Question: I have this very unusual behavior, Let me describe the problem.
The jqgrid has 14 records all together, at first it is set to 'rowNum:10,' when from the drop down I select to display 50 rows all the records accommodate, but in Firefox 5 when I select the (Name as ) it selects the 10th row as well. It behaves differently in IE8.
In IE8 it gives me the below error
'''
Webpage error details
Message: 'className' is null or not an object
Line: 2496
Char: 4
Code: 0
URI: http://au1642163:10070/csm/view/include/js/jquery.jqGrid.min.js
'''
Here is the image of IE8

My jqgrid code
'''
var xml=client.responseText;
var xmlDoc = $.parseXML(xml);
var $xml = $(xml);
xml=xml.replace(/<productId>1/g, "<productId>"+productMap['1']);
xml=xml.replace(/<productId>2/g, "<productId>"+productMap['2']);
$('#configDiv').empty();
$('#configDiv').html(
'<div id="configDetailsGrid" width="100%">' +
'<table id="list1" width="100%"></table><div id="gridpager"></div></div>');
var grid = jQuery("#list1");
var iconAlert;
getColumnIndexByName = function (grid, columnName) {
var cm = grid.jqGrid('getGridParam', 'colModel'), i = 0, l = cm.length;
for (; i < l; i += 1) {
if (cm[i].name === columnName) {
return i; // return the index
}
}
return -1;
},
grid = jQuery("#list1"),
iconAlert = '<span class="ui-state-error" style="border:0"><span class="ui-icon ui-icon-alert" style="float: left; margin-right: .3em;"></span></span>';
grid.jqGrid({
datastr : xml,
datatype: 'xmlstring',
colNames:['cfgId','Name', 'Host','Operating System', 'Description','Product', 'Type', 'Last Updated Time','Last Updated By','',''],
colModel:[
{name:'cfgId',index:'cfgId', width:90, align:"left", hidden:true},
//{name:'updateDate',index:'updateDate', width:12, align:'center', formatter: oldConfigurationWarning },
{name:'cfgName',index:'cfgName', width:70, align:"left", formatter: 'showlink', formatoptions: {baseLinkUrl: '#'} },
{name:'hostname',index:'hostname', width:70, align:"left"},
{name:'osname',index:'osname', width:90, align:"left"},
{name:'cfgDesc',index:'cfgDesc', width:90, align:"left"},
{name:'productId',index:'productId', width:40, align:"left"},
{name:'cfgType',index:'cfgType', width:50, align:"left"},
{name:'updateDate',index:'updateDate',sorttype:'Date', width:120, align:"left"},
{name:'emailAddress',index:'emailAddress', width:120, align:"left"},
{name:'absolutePath',index:'absolutePath', width:90, align:"left", hidden:true},
{name:'fileName',index:'fileName', width:90, align:"left", hidden:true}
],
pager : '#gridpager',
rowNum:10,
rowList:[10,50,100],
scrollOffset:0,
height: 'auto',
emptyrecords: 'No configurations loaded',
autowidth:true,
viewrecords: true,
gridview: true,
multiselect: true,
xmlReader: {
root : "list",
row: "Response",
userdata: "userdata",
repeatitems: false
},
loadComplete: function () {
var count = grid.getGridParam();
var ts = grid[0];
if (ts.p.reccount === 0) {
grid.hide();
emptyMsgDiv.show();
} else {
grid.show();
emptyMsgDiv.hide();
}
//for showlink and icon alert having date difference more than 90 days
var iRow, row, trClasses, $cell,
icfgName = getColumnIndexByName(grid, 'cfgName'),
iupdateDate = getColumnIndexByName(grid, 'updateDate'),
mygrid = grid[0],
rows = mygrid.rows,
cRows = rows.length,
myLink = function (e) {
var $td = $(e.target).closest('td'),
text = $td.text(),
$tr = $td.closest('tr'),
rowid = $tr[0].id;
goToViewAllPage(rowid);
};
for (iRow = 0; iRow < cRows; iRow += 1) {
row = rows[iRow]; // row.id is the rowid
trClasses = row.className.split(' ');
if ($.inArray('jqgrow', trClasses) > 0) {
// the row is a standard row (only if subGrid:true are used)
/*if ($(row.cells[iupdateDate]).text() === 'Science') {
$cell.prepend(iconAlert);
}*/
var cellvalue1,firstDate,secondDate;
$cell = $(row.cells[icfgName]);
cellvalue1=$(row.cells[iupdateDate]).text();
firstDate = new Date();
//console.info(cellvalue1+", "+cellvalue1.length);
//var cellvalue1="08-18-2011 11:49:01";
if(cellvalue1.length>25)
{
secondDate=new Date();
//secondDate = secondDate.substring(0, secondDate.length-3);
if(diffOf2Dates(firstDate,secondDate,true)>=expireCondition)
{
$cell.prepend(iconAlert);
}
$cell.click(myLink);
}
else
{
secondDate = cellvalue1.substring(0, cellvalue1.length-6);
if(diffOf2Dates(firstDate,secondDate,false)>=expireCondition)
{
$cell.prepend(iconAlert);
}
$cell.click(myLink);
}
}
}
},
onSelectRow: function(id,status){
//var rowData = jQuery(this).getRowData(id);
}
});
grid.jqGrid('navGrid','#gridpager',{edit:false,add:false,del:false});
jQuery("#m1").click( function() {
var s;
s = grid.jqGrid('getGridParam','selarrrow');
alert(s);
});
var myGrid = $("#list1");
$("#cb_"+myGrid[0].id).hide();
// place div with empty message insde of bdiv
emptyMsgDiv.insertAfter(grid.parent());
}
};
'''
My XML response
'''
<list>
<Response>
<cfgId>704</cfgId>
<cfgName>IIR Windows1</cfgName>
<cfgDesc>asda</cfgDesc>
<cfgType>Production</cfgType>
<fileName>csmclientIIR.xml</fileName>
<absolutePath>../webapps/csm/files//12345/csmclientIIR.xml</absolutePath>
<emailAddress>asimon@ABC.com</emailAddress>
<projectId>12345</projectId>
<hostname>IIR</hostname>
<createDate>2011-09-07 10:55:31.0 IST</createDate>
<updateDate>2011-09-07 10:55:31.0 IST</updateDate>
<state>1</state>
<productId>1</productId>
<osname>Windows_NT</osname>
</Response>
<Response>
<cfgId>717</cfgId>
<cfgName>ilmwin</cfgName>
<cfgDesc>asd</cfgDesc>
<cfgType>Production</cfgType>
<fileName>csmclientin164302.xml</fileName>
<absolutePath>../webapps/csm/files//12345/csmclientin164302.xml</absolutePath>
<emailAddress>asimon@ABC.com</emailAddress>
<projectId>12345</projectId>
<hostname>IN164302</hostname>
<createDate>2011-09-07 16:45:03.0 IST</createDate>
<updateDate>2011-09-07 16:45:03.0 IST</updateDate>
<state>1</state>
<productId>2</productId>
<osname>Windows_NT</osname>
</Response>
<Response>
<cfgId>718</cfgId>
<cfgName>ilmwin1</cfgName>
<cfgDesc>asdasd</cfgDesc>
<cfgType>Production</cfgType>
<fileName>csmclientin164302.xml</fileName>
<absolutePath>../webapps/csm/files//12345/csmclientin164302.xml</absolutePath>
<emailAddress>asimon@ABC.com</emailAddress>
<projectId>12345</projectId>
<hostname>IN164302</hostname>
<createDate>2011-09-07 16:46:35.0 IST</createDate>
<updateDate>2011-09-08 10:19:26.0 IST</updateDate>
<state>2</state>
<productId>2</productId>
<osname>Windows_NT</osname>
</Response>
<Response>
<cfgId>723</cfgId>
<cfgName>ilm linux</cfgName>
<cfgDesc>asd</cfgDesc>
<cfgType>Production</cfgType>
<fileName>csmclientestilo.xml</fileName>
<absolutePath>../webapps/csm/files//12345/csmclientestilo.xml</absolutePath>
<emailAddress>asimon@ABC.com</emailAddress>
<projectId>12345</projectId>
<hostname>estilo</hostname>
<createDate>2011-09-08 14:20:09.0 IST</createDate>
<updateDate>2011-09-08 14:20:09.0 IST</updateDate>
<state>1</state>
<productId>2</productId>
<osname>Linux</osname>
</Response>
<Response>
<cfgId>696</cfgId>
<cfgName>ILMwin1</cfgName>
<cfgDesc>asfas</cfgDesc>
<cfgType>Production</cfgType>
<fileName>csmclientin164302.xml</fileName>
<absolutePath>../webapps/csm/files//12345/csmclientin164302.xml</absolutePath>
<emailAddress>mkuamrln@ABC.com</emailAddress>
<projectId>12345</projectId>
<hostname>IN164302</hostname>
<createDate>2011-09-06 16:15:06.0 IST</createDate>
<updateDate>2011-09-06 16:15:06.0 IST</updateDate>
<state>1</state>
<productId>2</productId>
<osname>Windows_NT</osname>
</Response>
<Response>
<cfgId>697</cfgId>
<cfgName>ILMlin</cfgName>
<cfgDesc>dgds</cfgDesc>
<cfgType>Production</cfgType>
<fileName>csmclientestilo.xml</fileName>
<absolutePath>../webapps/csm/files//12345/csmclientestilo.xml</absolutePath>
<emailAddress>mkuamrln@ABC.com</emailAddress>
<projectId>12345</projectId>
<hostname>estilo</hostname>
<createDate>2011-09-06 16:20:58.0 IST</createDate>
<updateDate>2011-09-06 16:20:58.0 IST</updateDate>
<state>1</state>
<productId>2</productId>
<osname>Linux</osname>
</Response>
<Response>
<cfgId>706</cfgId>
<cfgName>ILM linux</cfgName>
<cfgDesc>wwrwrwr</cfgDesc>
<cfgType>Production</cfgType>
<fileName>csmclientestilo.xml</fileName>
<absolutePath>../webapps/csm/files//12345/csmclientestilo.xml</absolutePath>
<emailAddress>mkuamrln@ABC.com</emailAddress>
<projectId>12345</projectId>
<hostname>estilo</hostname>
<createDate>2011-09-07 14:22:03.0 IST</createDate>
<updateDate>2011-09-07 14:22:03.0 IST</updateDate>
<state>1</state>
<productId>2</productId>
<osname>Linux</osname>
</Response>
<Response>
<cfgId>698</cfgId>
<cfgName>test1</cfgName>
<cfgDesc>asfta</cfgDesc>
<cfgType>Production</cfgType>
<fileName>csmclientgcslpar1.xml</fileName>
<absolutePath>../webapps/csm/files//12345/csmclientgcslpar1.xml</absolutePath>
<emailAddress>asimon@ABC.com</emailAddress>
<projectId>12345</projectId>
<hostname>gcslpar1</hostname>
<createDate>2011-09-06 17:14:31.0 IST</createDate>
<updateDate>2011-09-08 10:20:15.0 IST</updateDate>
<state>2</state>
<productId>1</productId>
<osname>AIX</osname>
</Response>
<Response>
<cfgId>699</cfgId>
<cfgName>test2</cfgName>
<cfgDesc>adAD</cfgDesc>
<cfgType>Production</cfgType>
<fileName>csmclientgcslpar2.xml</fileName>
<absolutePath>../webapps/csm/files//12345/csmclientgcslpar2.xml</absolutePath>
<emailAddress>mkuamrln@ABC.com</emailAddress>
<projectId>12345</projectId>
<hostname>gcslpar2</hostname>
<createDate>2011-09-06 17:14:46.0 IST</createDate>
<updateDate>2011-09-06 17:14:46.0 IST</updateDate>
<state>1</state>
<productId>1</productId>
<osname>AIX</osname>
</Response>
<Response>
<cfgId>702</cfgId>
<cfgName>IIR Windows</cfgName>
<cfgDesc>asdad</cfgDesc>
<cfgType>Production</cfgType>
<fileName>csmclientIIR.xml</fileName>
<absolutePath>../webapps/csm/files//12345/csmclientIIR.xml</absolutePath>
<emailAddress>asimon@ABC.com</emailAddress>
<projectId>12345</projectId>
<hostname>IIR</hostname>
<createDate>2011-09-07 10:47:10.0 IST</createDate>
<updateDate>2011-09-07 10:47:10.0 IST</updateDate>
<state>1</state>
<productId>1</productId>
<osname>Windows_NT</osname>
</Response>
<Response>
<cfgId>687</cfgId>
<cfgName>asd</cfgName>
<cfgDesc>a</cfgDesc>
<cfgType>Production</cfgType>
<fileName>csmclientestilo.xml</fileName>
<absolutePath>../webapps/csm/files//12345/csmclientestilo.xml</absolutePath>
<emailAddress>asimon@ABC.com</emailAddress>
<projectId>12345</projectId>
<hostname>estilo</hostname>
<createDate>2011-09-06 13:28:28.0 IST</createDate>
<updateDate>2011-09-06 13:28:28.0 IST</updateDate>
<state>1</state>
<productId>1</productId>
<osname>Linux</osname>
</Response>
<Response>
<cfgId>688</cfgId>
<cfgName>asd1</cfgName>
<cfgDesc>asd</cfgDesc>
<cfgType>Production</cfgType>
<fileName>csmclientbuckeye.ABC.com.xml</fileName>
<absolutePath>../webapps/csm/files//12345/csmclientbuckeye.ABC.com.xml</absolutePath>
<emailAddress>asimon@ABC.com</emailAddress>
<projectId>12345</projectId>
<hostname>buckeye.ABC.com</hostname>
<createDate>2011-09-06 13:30:10.0 IST</createDate>
<updateDate>2011-09-06 13:30:10.0 IST</updateDate>
<state>1</state>
<productId>1</productId>
<osname>Linux</osname>
</Response>
<Response>
<cfgId>701</cfgId>
<cfgName>NULL</cfgName>
<cfgDesc>asda</cfgDesc>
<cfgType>Production</cfgType>
<fileName>csmclientin164302.xml</fileName>
<absolutePath>../webapps/csm/files//12345/csmclientin164302.xml</absolutePath>
<emailAddress>asimon@ABC.com</emailAddress>
<projectId>12345</projectId>
<hostname>IN164302</hostname>
<createDate>2011-09-07 10:43:19.0 IST</createDate>
<updateDate>2011-09-08 16:44:00.0 IST</updateDate>
<state>2</state>
<productId>2</productId>
<osname>Windows_NT</osname>
</Response>
<Response>
<cfgId>705</cfgId>
<cfgName>Sunos config</cfgName>
<cfgDesc>asdasd</cfgDesc>
<cfgType>Production</cfgType>
<fileName>csmclientzenvo.xml</fileName>
<absolutePath>../webapps/csm/files//12345/csmclientzenvo.xml</absolutePath>
<emailAddress>asimon@ABC.com</emailAddress>
<projectId>12345</projectId>
<hostname>zenvo</hostname>
<createDate>2011-09-07 11:22:56.0 IST</createDate>
<updateDate>2011-09-07 11:22:56.0 IST</updateDate>
<state>1</state>
<productId>1</productId>
<osname>SunOS</osname>
</Response>
</list>
'''
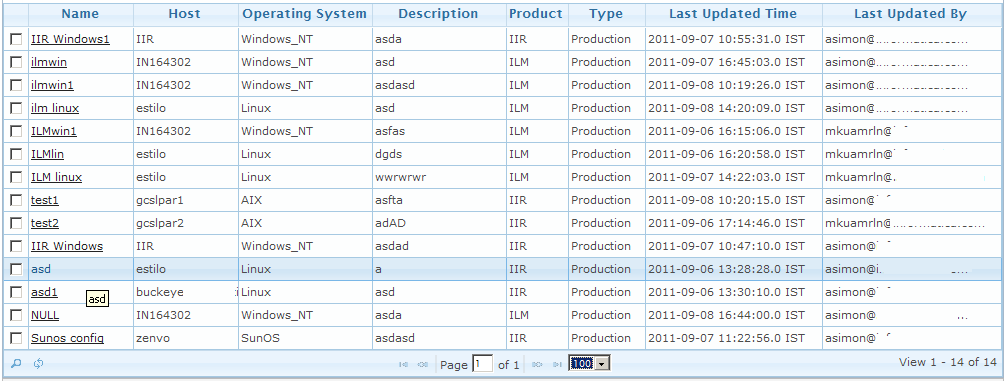
Answer: You should test yourself the code which you post. You should carefully read <URL>. If you don't want to have the described problems you should set your questions in another way. Nevertheless I will answer on your current question.
The current code contains many undefined functions and variabls. Moreover it has small syntax error. One from the most important is
'''
var grid = jQuery("#list1");
var iconAlert;
getColumnIndexByName = function (grid, columnName) {
...
},
grid = jQuery("#list1"),
iconAlert = '<span class="ui-state-error" ...'
'''
You should not define the same variables twice and in any way sou should replace ';' at the ent of 'var iconAlert;' to comma to define the variable 'getColumnIndexByName' as a function.
The code at the beginning ('xml=xml.replace(/<productId>1/g, "<productId>"+productMap['1']);') I can't understand at all. Why you need to do strange modifications of XML as text if you has '$xml' and can use jQuery to select and modify any XML element.
If you would continue to use so dirty code you can has more serious problems. I recommend you always verify your code in <URL>. You can include JSLint options for example
'''
/*global $, jQuery */
/*jslint devel: true, browser: true, vars: true, white: true, plusplus: true*/
'''
After all the work with preparing the test example only <URL> don't have the problems which you described.